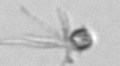
Label: Ophiaster